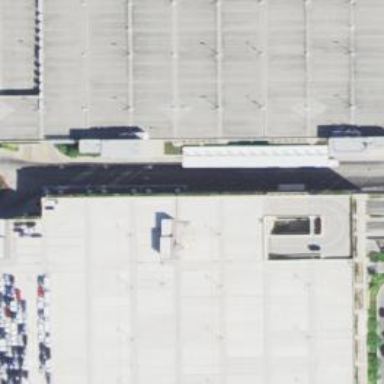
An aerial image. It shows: Car rental service.